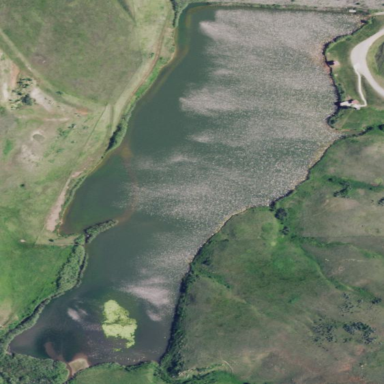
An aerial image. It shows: Reservoir of water.